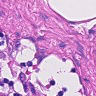
Metastatic tissue present: no